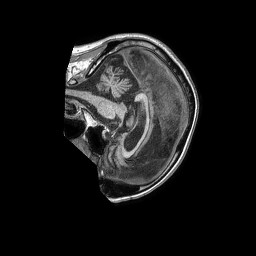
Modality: T1w
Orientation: sagittal
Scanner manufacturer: philips
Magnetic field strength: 1.5 T
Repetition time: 0.007887 s
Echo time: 0.003702 s